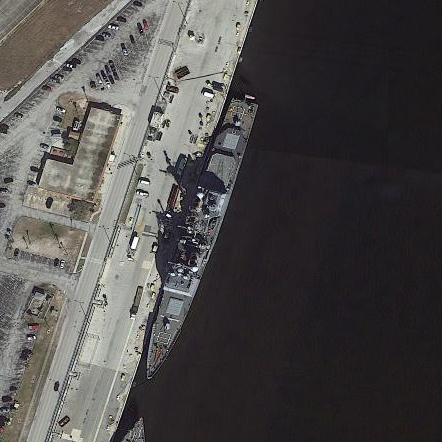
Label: cruiser